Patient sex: F
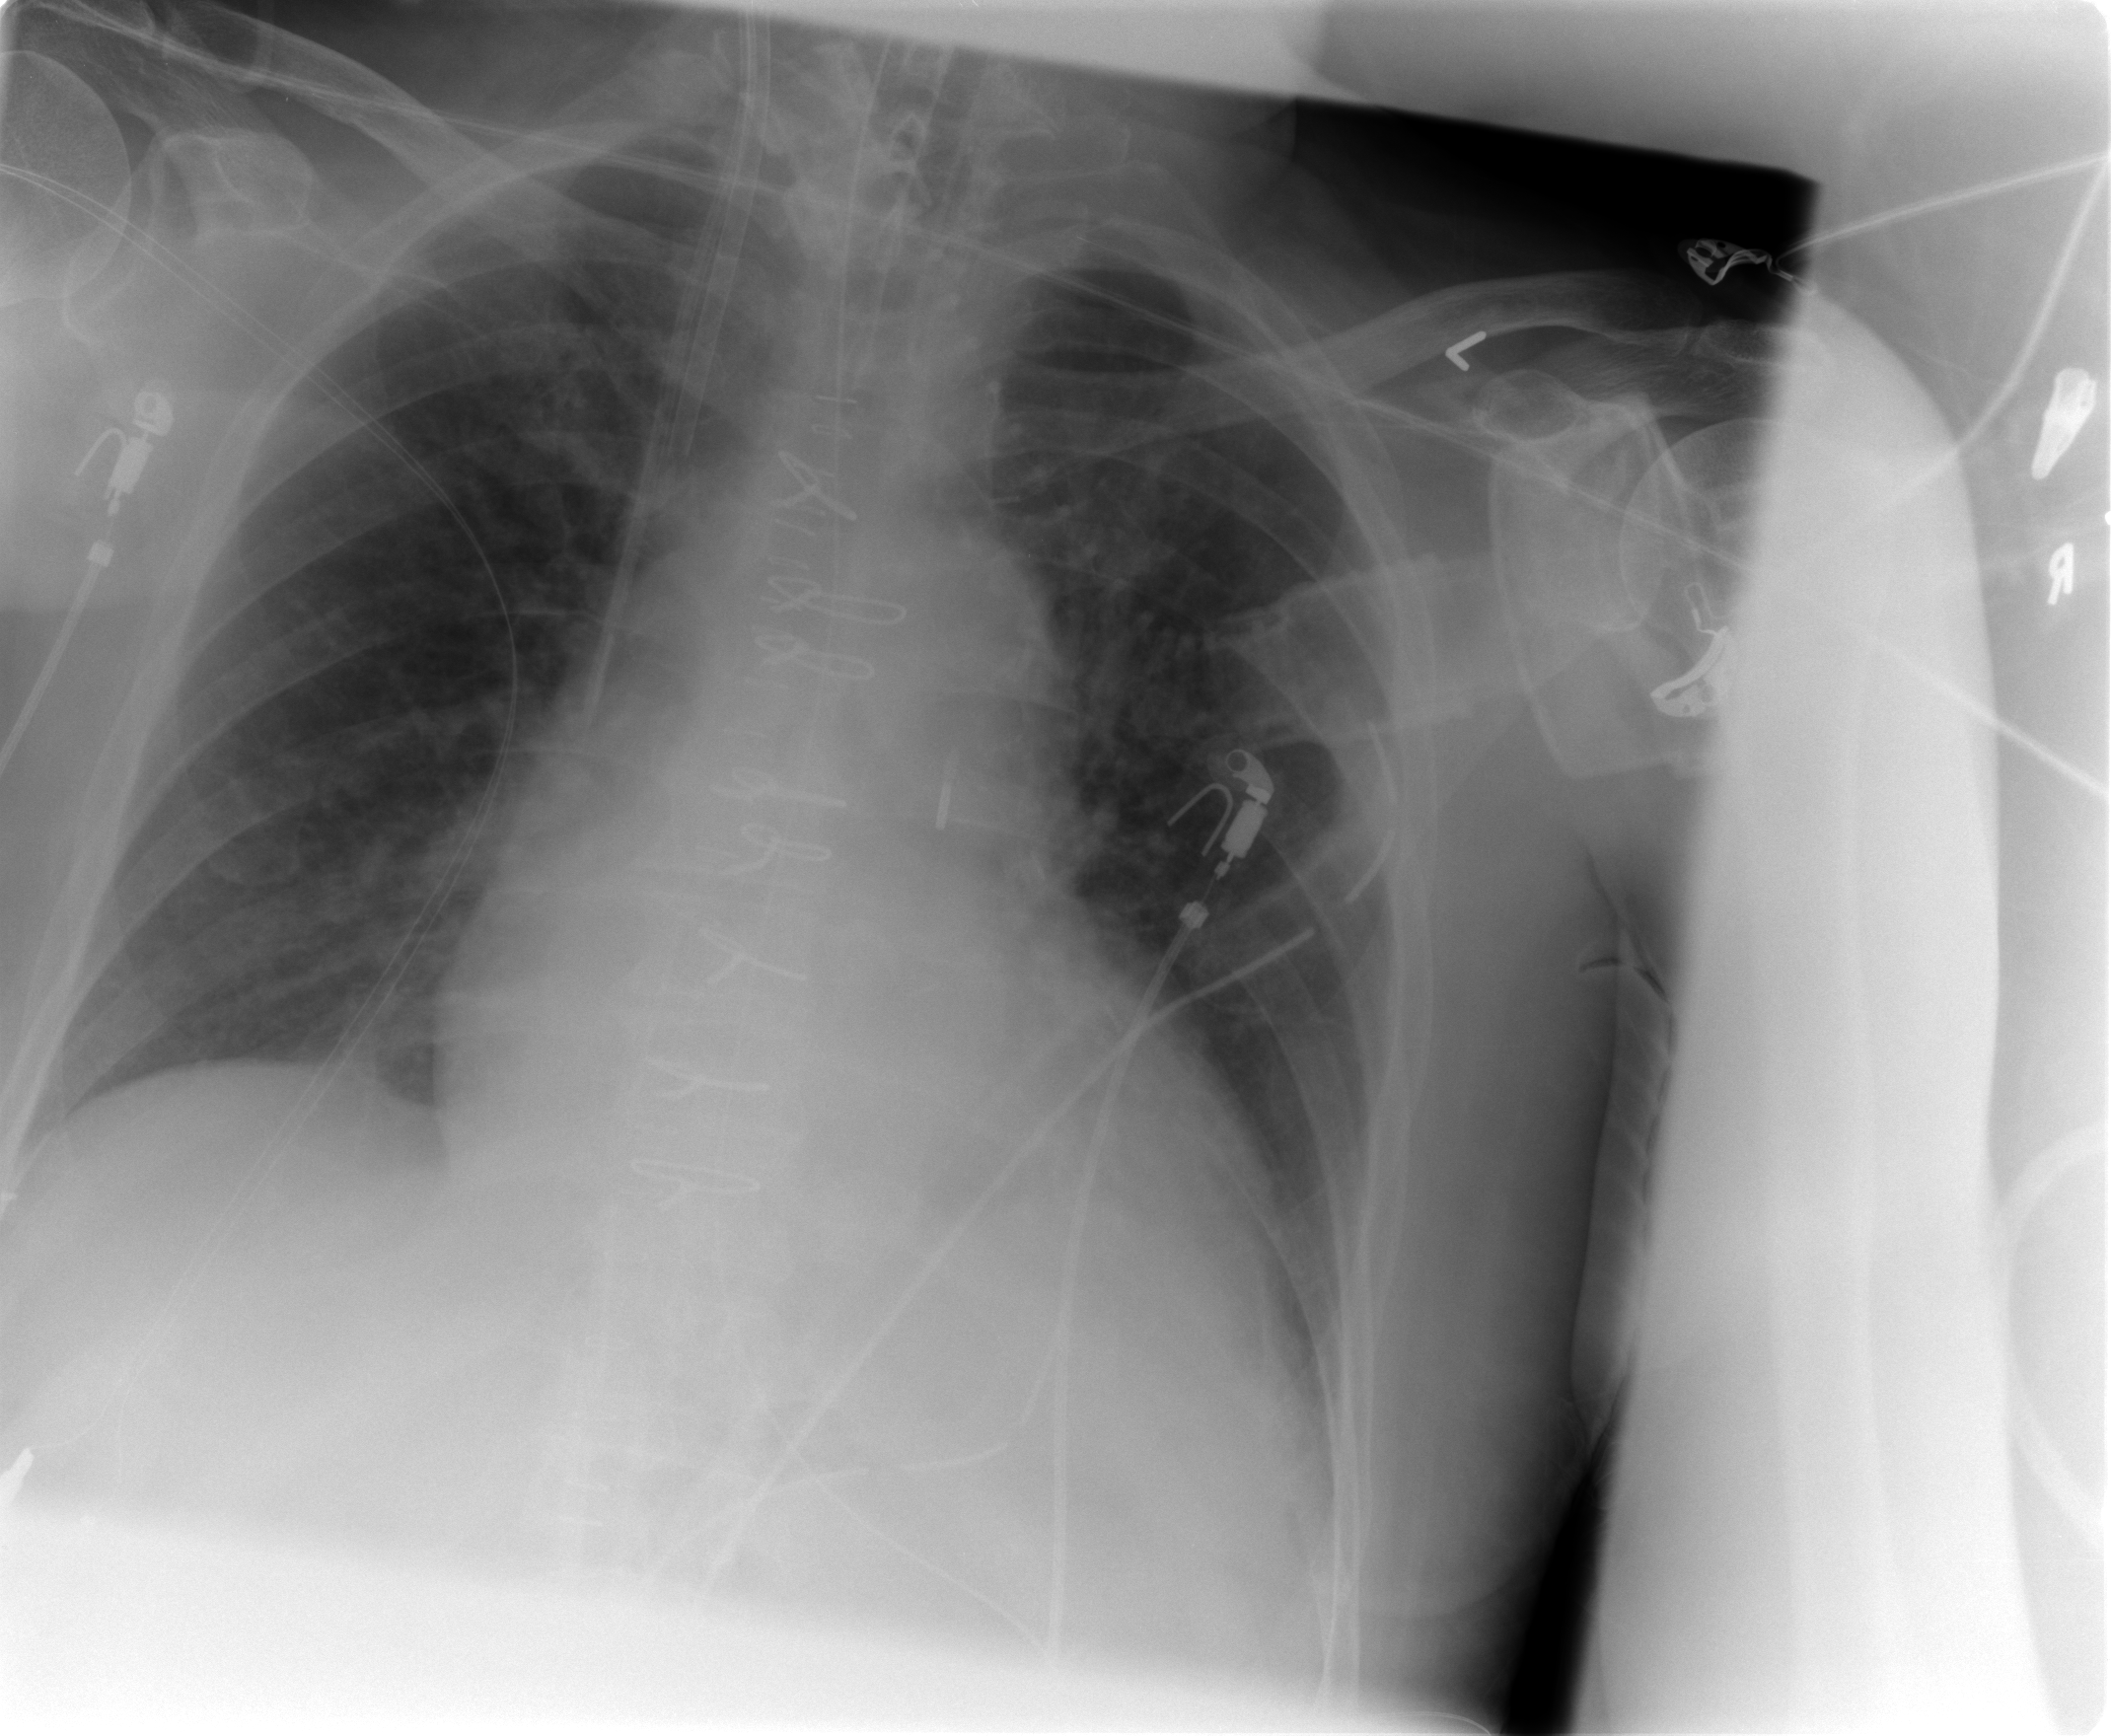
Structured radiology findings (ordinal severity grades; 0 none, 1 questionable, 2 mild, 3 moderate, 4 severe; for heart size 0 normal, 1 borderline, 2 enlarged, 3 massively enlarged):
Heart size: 2
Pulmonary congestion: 0
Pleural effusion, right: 0
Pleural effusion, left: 2
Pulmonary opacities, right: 0
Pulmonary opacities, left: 0
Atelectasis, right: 2
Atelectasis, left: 2